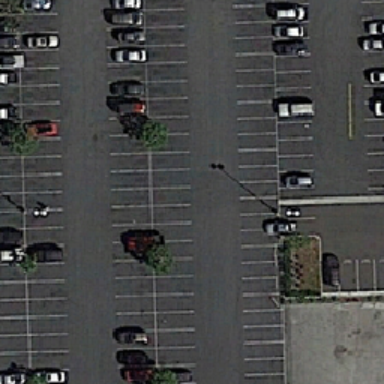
Parking is only parking .